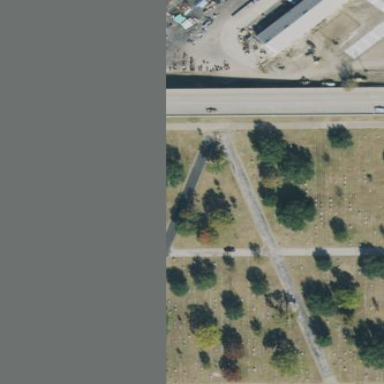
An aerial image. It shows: Graveyard.